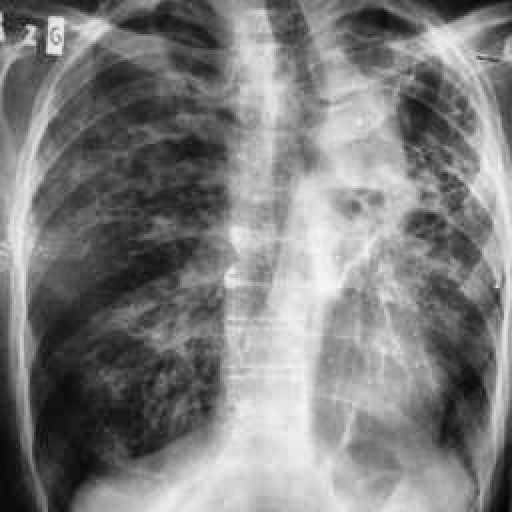
Finding: TUBERCULOSIS